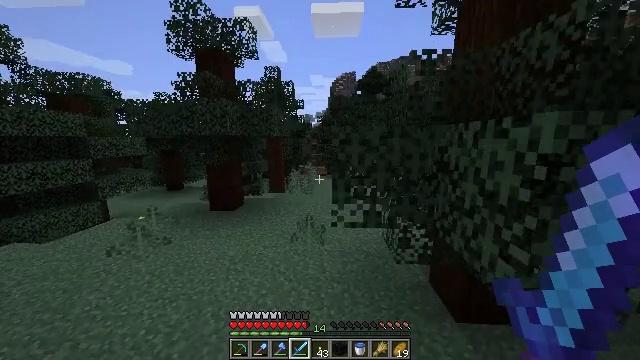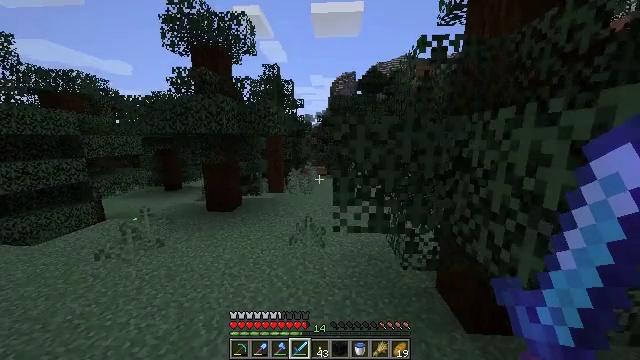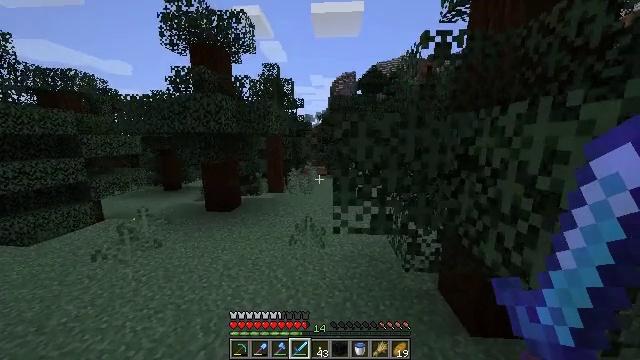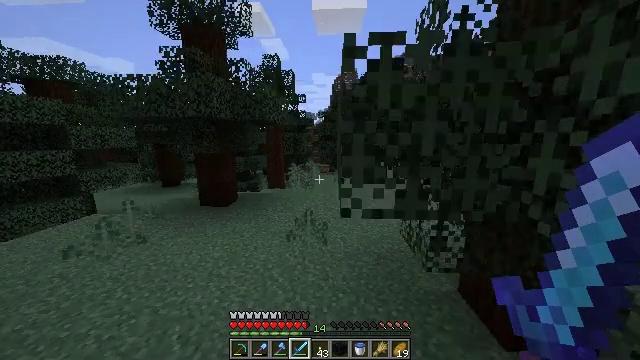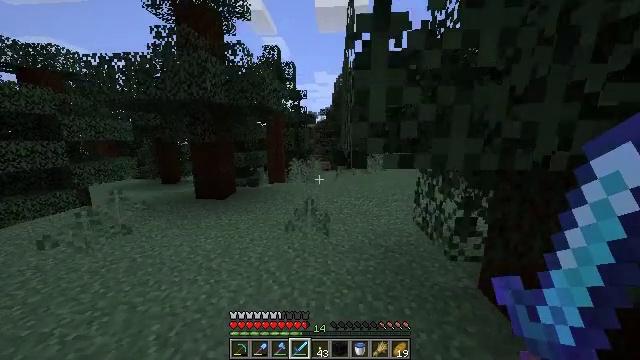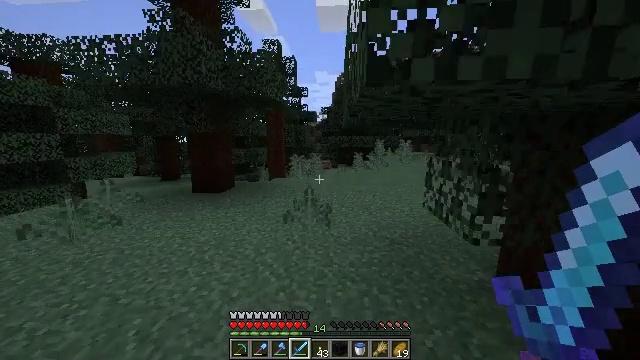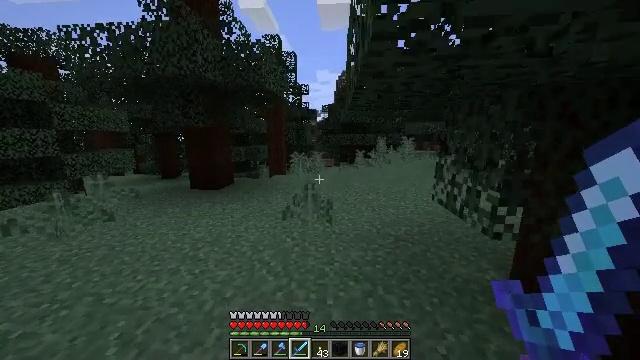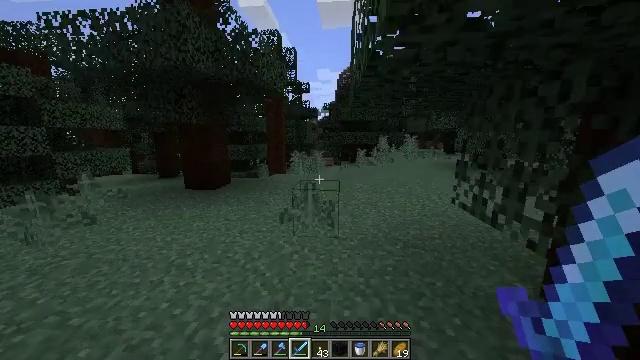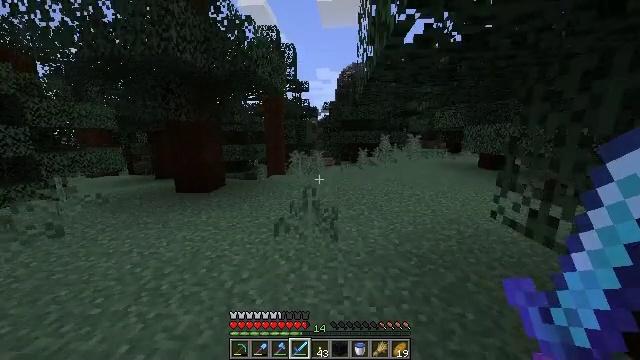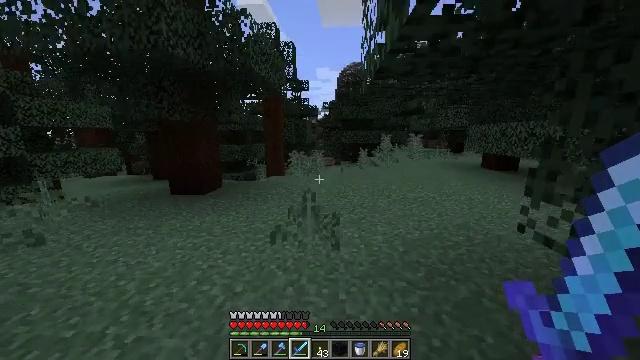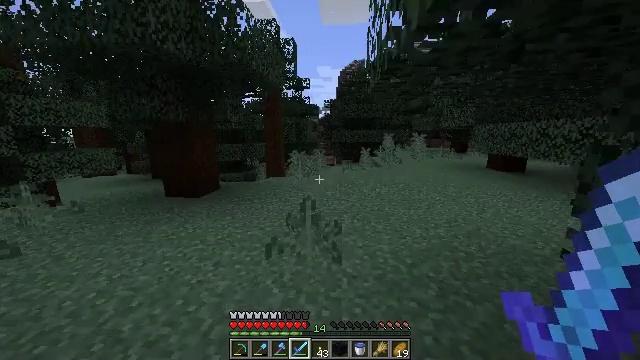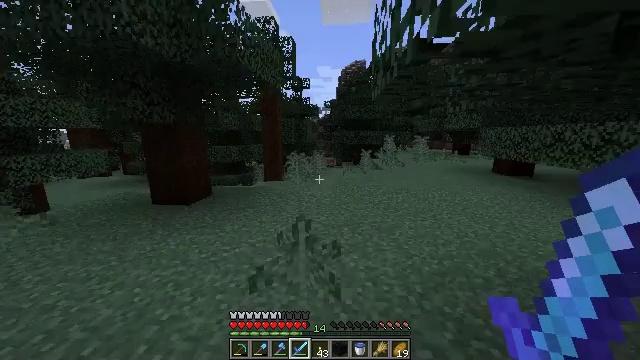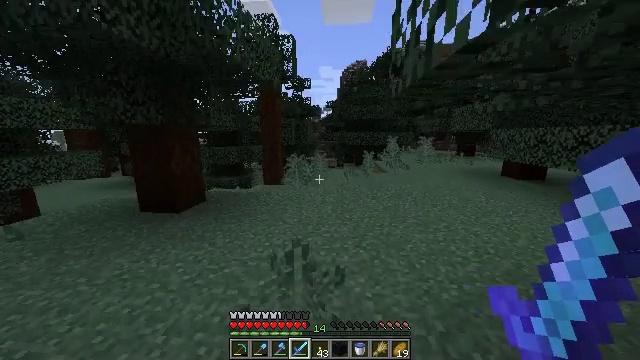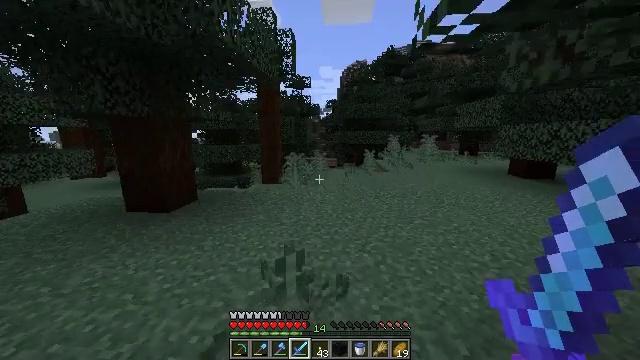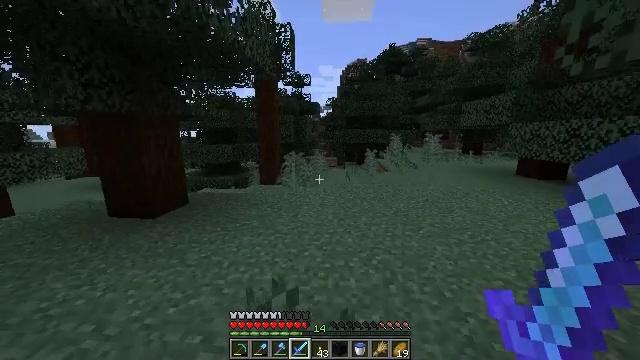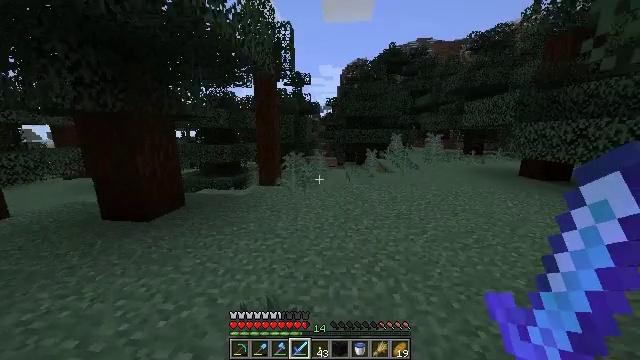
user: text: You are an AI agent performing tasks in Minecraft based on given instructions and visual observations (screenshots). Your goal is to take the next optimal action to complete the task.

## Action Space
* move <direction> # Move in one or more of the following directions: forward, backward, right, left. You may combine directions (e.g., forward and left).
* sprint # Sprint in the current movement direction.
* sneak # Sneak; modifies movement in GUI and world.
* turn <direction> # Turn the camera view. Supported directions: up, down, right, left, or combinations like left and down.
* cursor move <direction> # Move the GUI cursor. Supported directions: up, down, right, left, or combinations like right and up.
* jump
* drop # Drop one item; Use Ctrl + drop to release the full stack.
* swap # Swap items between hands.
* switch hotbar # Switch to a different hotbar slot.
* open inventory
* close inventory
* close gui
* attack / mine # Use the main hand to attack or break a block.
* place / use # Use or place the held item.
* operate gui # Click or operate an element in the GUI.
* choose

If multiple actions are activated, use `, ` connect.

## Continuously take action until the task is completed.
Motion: motion action
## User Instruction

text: Break the sweet berry bush to collect berries.
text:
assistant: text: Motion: move forward, sprint
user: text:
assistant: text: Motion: move forward, sprint
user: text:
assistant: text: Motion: move forward, sprint
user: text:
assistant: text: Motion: move forward, sprint
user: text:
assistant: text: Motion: move forward, sprint
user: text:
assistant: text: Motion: move forward, sprint
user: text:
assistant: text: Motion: move forward, sprint
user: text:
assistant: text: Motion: move forward, sprint
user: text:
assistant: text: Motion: move forward, sprint
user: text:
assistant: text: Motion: move forward, sprint
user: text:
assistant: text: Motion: move forward, sprint, jump
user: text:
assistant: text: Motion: move forward, sprint, jump
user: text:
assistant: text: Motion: move forward, sprint, jump
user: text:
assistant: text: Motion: move forward, sprint, jump
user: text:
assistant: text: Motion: move forward, sprint, jump
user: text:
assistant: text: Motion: move forward, sprint, jump
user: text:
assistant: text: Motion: move forward, sprint, jump
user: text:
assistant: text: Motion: move forward, sprint, jump
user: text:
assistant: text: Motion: move forward, sprint, jump
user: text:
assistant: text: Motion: move forward, sprint
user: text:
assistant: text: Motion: move forward, sprint
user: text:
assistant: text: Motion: move forward, sprint
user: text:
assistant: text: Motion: move forward, sprint
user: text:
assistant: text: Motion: move forward, sprint
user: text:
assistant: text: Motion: move forward, sprint
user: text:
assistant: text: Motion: move forward, sprint, jump
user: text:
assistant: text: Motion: move forward, sprint, jump
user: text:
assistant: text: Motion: move forward, sprint, jump
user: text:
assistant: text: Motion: move forward, sprint, jump
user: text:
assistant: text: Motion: move forward, sprint, jump